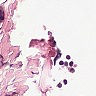
Metastatic tissue present: no